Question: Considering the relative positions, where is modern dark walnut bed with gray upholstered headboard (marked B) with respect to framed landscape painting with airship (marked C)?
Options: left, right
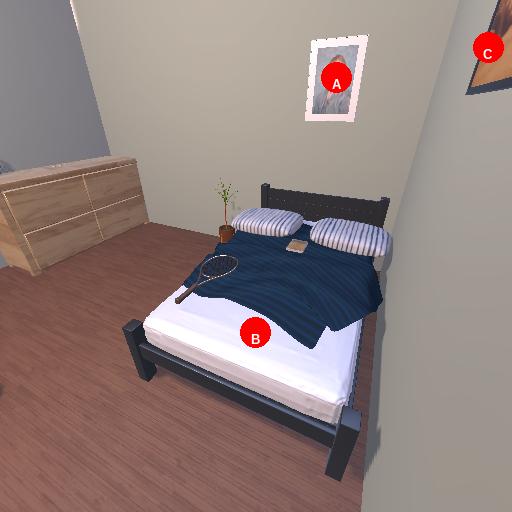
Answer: left